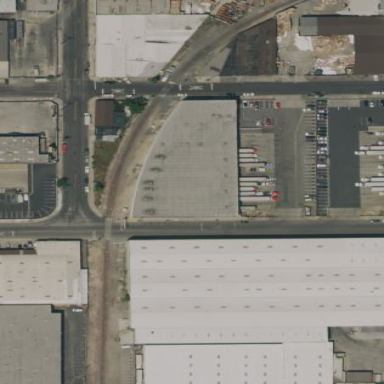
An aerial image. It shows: Industrial building.